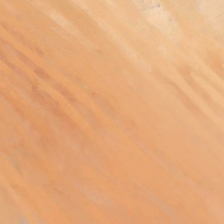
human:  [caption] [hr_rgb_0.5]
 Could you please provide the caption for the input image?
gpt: some parallel ripples are in a piece of yellow desert .

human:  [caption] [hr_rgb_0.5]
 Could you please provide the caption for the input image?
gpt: some parallel ripples are in a piece of yellow desert .

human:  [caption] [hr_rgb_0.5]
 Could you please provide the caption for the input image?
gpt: some parallel ripples are in a piece of yellow desert .

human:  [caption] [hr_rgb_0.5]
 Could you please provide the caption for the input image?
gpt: some parallel ripples are in a piece of yellow desert .

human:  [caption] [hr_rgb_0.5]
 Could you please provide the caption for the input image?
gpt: some parallel ripples are in a piece of yellow desert .